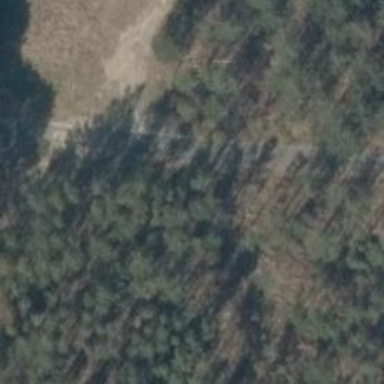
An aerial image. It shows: Asphalt track with grade1 surface. It is primarily used for forestry vehicles.